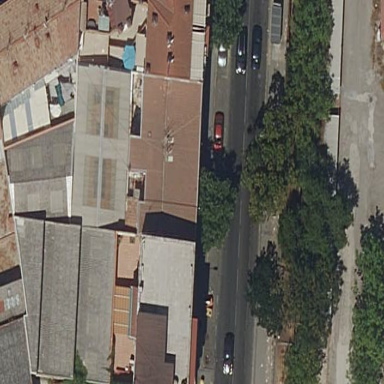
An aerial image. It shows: Social center building.